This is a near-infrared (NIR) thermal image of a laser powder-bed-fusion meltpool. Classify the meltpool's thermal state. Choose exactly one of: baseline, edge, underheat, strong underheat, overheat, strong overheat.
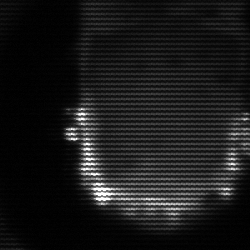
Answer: baseline